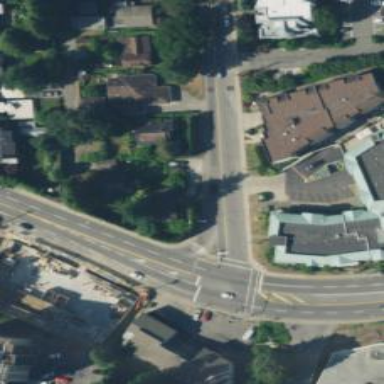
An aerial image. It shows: Asphalt footway with zebra crossing and traffic island.